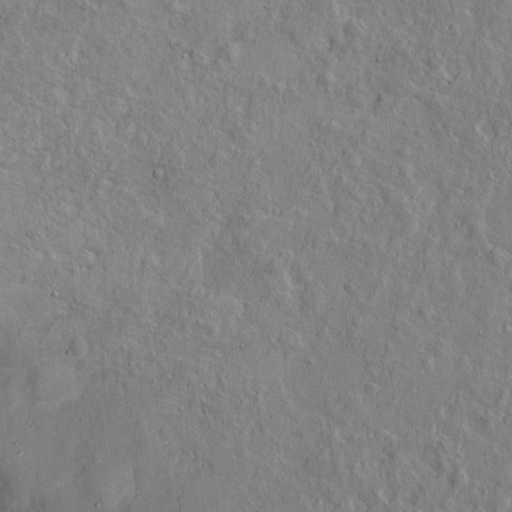
Classes present: Background, Cone